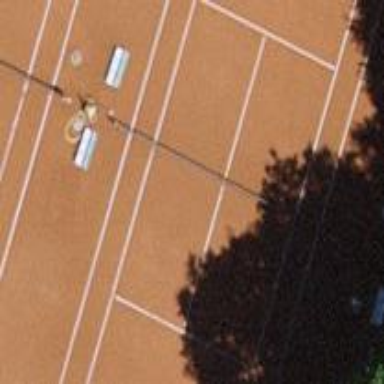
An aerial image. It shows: Clay tennis court on the leisure land pitch.